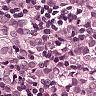
Metastatic tissue present: yes